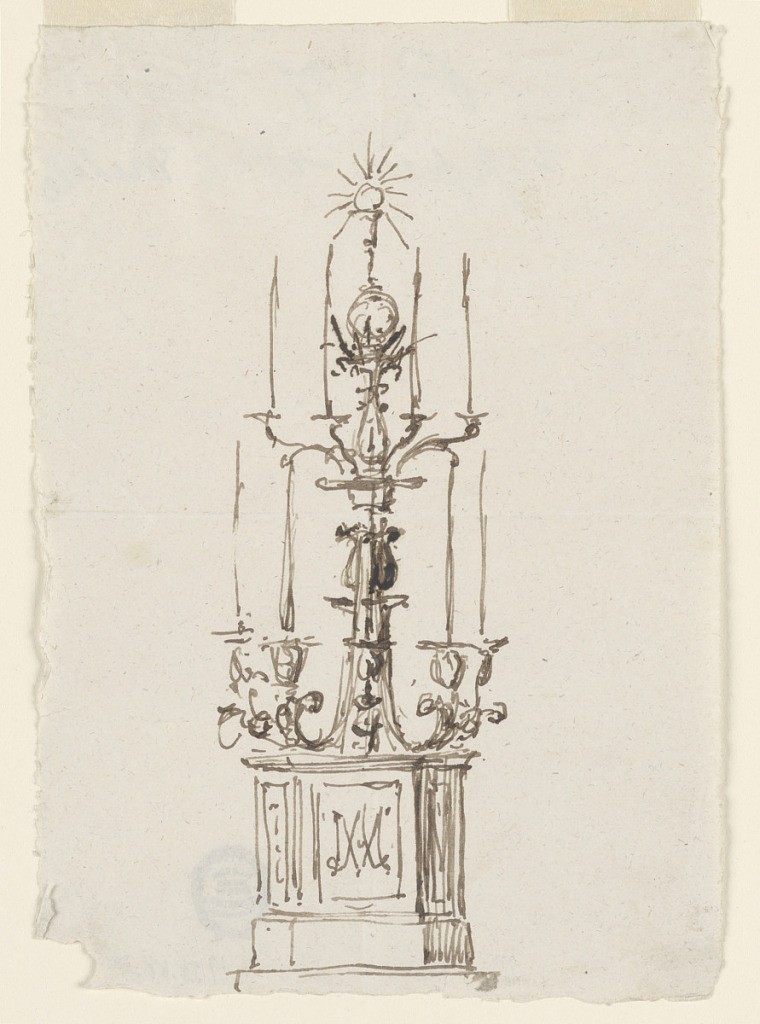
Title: Candelabrum, Probably for Rooms in the Palazzo Altieri, Rome
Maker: Giuseppe Barberi, Italian, 1746–1809
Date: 1789–1793
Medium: Pen and brown ink, brush and brown wash on off-white laid paper
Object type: Drawing
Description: Below is an octagonal base with the monogram of the Virgin, MA, in the panel of the front. From a central support spring below above either oblique side two branchecs with candles, and above visibly the same number. On top is a ball in what seems to be a crown, upon it stands a chalice with a Host.